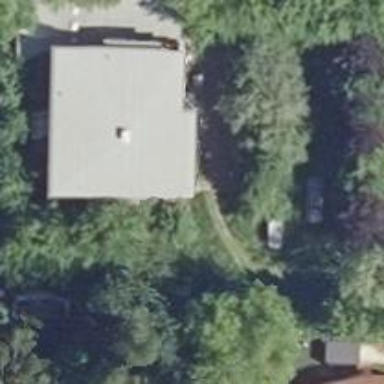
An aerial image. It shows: Detached building.